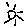
Label: sun